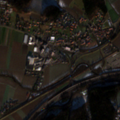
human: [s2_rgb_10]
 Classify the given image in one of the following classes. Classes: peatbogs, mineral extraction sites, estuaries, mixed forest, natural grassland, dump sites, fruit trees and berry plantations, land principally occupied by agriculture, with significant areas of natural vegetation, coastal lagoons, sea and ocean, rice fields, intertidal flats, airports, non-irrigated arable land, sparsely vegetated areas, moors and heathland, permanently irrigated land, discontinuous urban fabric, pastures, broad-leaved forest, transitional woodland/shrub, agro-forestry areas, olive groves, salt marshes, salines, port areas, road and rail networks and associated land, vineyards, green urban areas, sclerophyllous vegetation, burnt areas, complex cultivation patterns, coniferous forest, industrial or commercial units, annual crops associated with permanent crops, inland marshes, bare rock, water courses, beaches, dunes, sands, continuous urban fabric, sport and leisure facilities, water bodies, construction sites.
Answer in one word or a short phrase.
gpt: discontinuous urban fabric, non-irrigated arable land, complex cultivation patterns, mixed forest